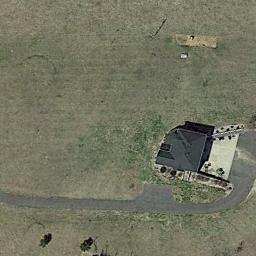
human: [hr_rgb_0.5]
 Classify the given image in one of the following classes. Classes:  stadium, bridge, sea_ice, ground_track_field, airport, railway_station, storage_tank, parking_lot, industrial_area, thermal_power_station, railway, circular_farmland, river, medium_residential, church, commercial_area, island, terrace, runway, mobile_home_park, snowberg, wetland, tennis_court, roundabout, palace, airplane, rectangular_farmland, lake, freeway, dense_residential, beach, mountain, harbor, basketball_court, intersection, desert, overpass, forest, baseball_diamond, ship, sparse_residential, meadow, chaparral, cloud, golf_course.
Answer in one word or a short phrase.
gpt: sparse_residential